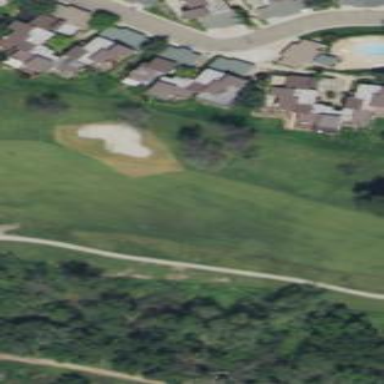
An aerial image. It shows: Grassy area designated as golf fairway.